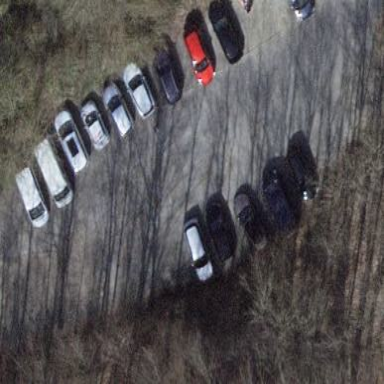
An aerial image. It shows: Parking area with surface.